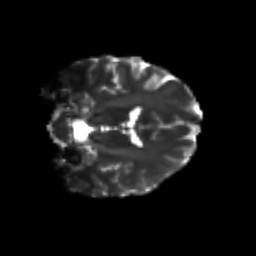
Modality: T2w
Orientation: coronal
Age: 23
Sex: female
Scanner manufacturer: siemens
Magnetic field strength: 3 T
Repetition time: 3.5 s
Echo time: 0.125 s